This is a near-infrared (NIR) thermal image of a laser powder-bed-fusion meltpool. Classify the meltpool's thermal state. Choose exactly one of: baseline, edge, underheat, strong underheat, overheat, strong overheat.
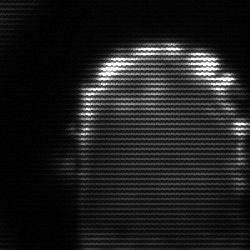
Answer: baseline